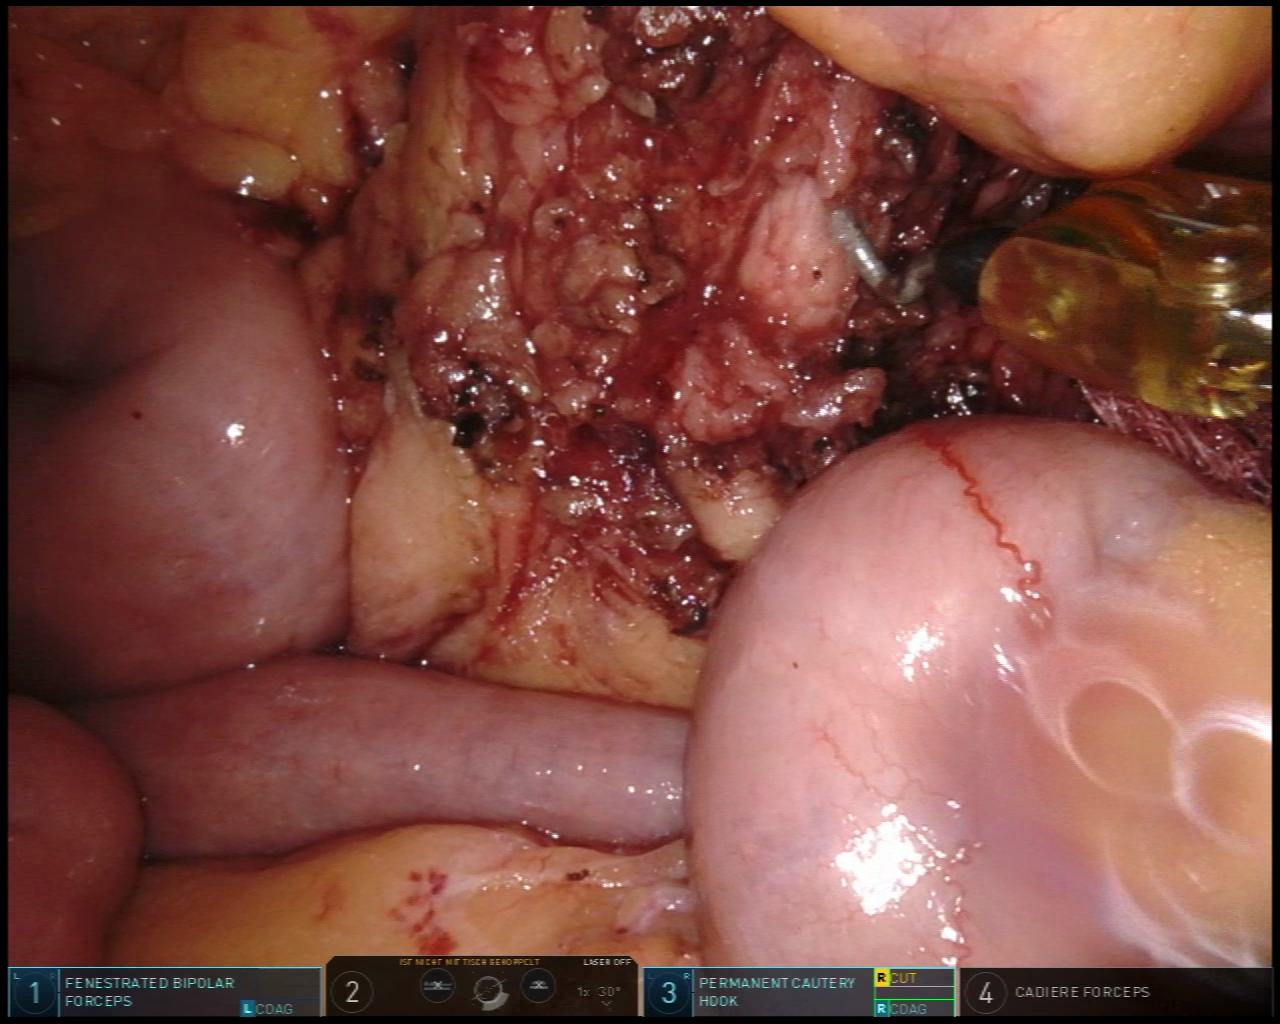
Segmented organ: inferior_mesenteric_artery
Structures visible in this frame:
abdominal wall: no
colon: no
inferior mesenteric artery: yes
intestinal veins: no
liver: no
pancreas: no
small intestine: yes
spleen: no
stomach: no
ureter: no
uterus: no
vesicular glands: no